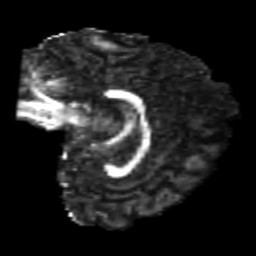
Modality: FA
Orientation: sagittal
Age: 24
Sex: male
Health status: healthy
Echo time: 0.074 s